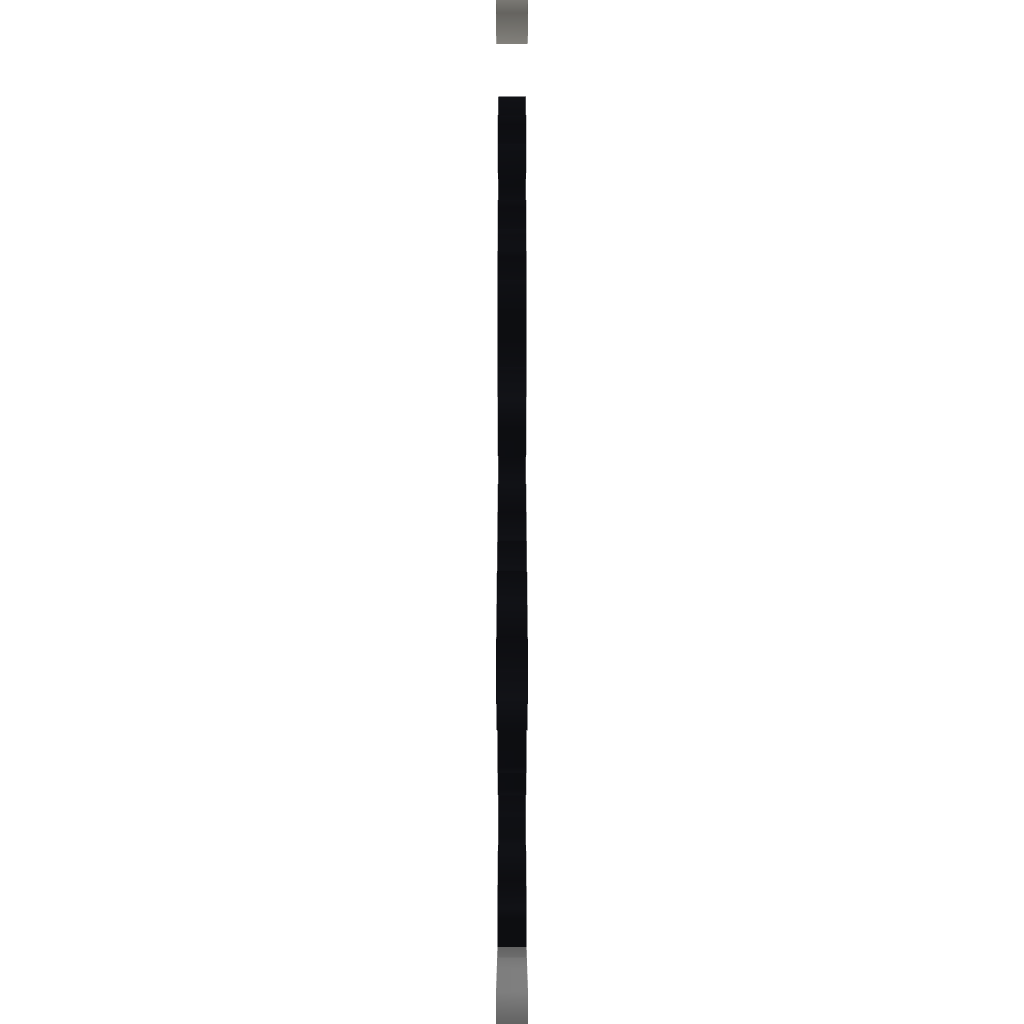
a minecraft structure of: Monobear